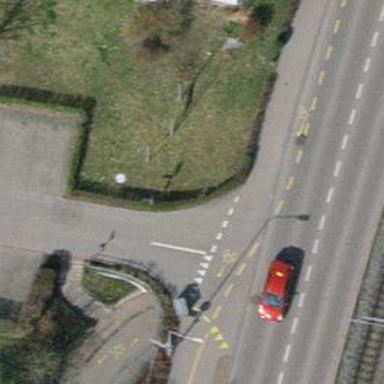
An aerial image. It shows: Flagpole which is man-made.